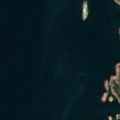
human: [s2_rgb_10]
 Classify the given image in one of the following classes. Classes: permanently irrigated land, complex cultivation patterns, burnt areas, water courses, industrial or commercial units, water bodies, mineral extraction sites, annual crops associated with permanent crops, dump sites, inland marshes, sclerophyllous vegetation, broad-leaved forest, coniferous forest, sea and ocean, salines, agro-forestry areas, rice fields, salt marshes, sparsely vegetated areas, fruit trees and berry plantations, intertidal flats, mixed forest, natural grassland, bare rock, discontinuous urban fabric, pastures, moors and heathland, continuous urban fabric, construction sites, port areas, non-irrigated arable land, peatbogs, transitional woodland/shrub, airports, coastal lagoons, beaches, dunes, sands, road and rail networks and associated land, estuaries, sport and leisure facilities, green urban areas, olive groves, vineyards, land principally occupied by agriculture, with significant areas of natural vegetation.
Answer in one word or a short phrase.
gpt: mixed forest, transitional woodland/shrub, sea and ocean